Aerial crown-view tile of a tropical tree (Barro Colorado Island, Panama), acquired 20240611:
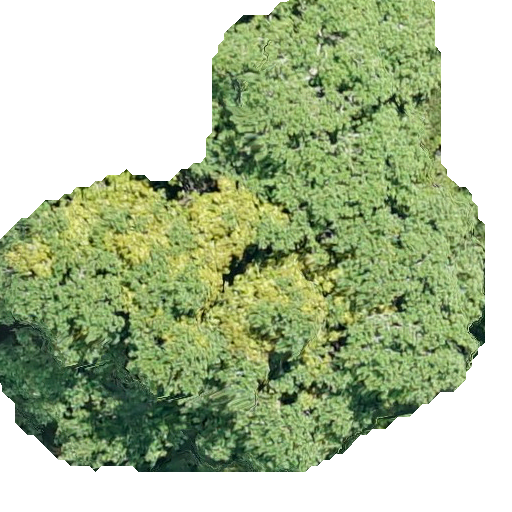
Species: Hieronyma alchorneoides
GBIF accepted scientific name: Hieronyma alchorneoides
Crown area: 269.033 m²